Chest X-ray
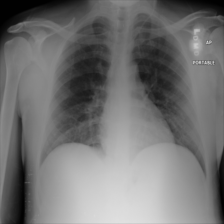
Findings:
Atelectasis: negative
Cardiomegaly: negative
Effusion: negative
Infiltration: negative
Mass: negative
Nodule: negative
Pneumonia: negative
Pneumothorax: negative
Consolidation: negative
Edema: negative
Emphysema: negative
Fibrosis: negative
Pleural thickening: negative
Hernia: negative